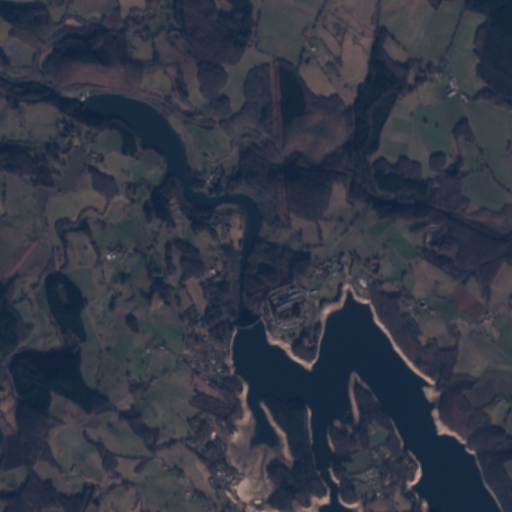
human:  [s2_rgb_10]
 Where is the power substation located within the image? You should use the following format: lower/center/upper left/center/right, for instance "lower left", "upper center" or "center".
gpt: The power substation is located in the center of the image.
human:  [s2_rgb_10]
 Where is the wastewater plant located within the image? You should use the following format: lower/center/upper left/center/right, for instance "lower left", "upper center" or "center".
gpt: The wastewater plant is located in the center left of the image.
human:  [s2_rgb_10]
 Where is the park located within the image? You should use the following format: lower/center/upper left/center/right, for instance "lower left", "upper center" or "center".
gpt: There is no park in the image.